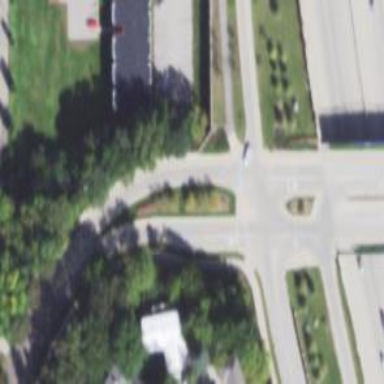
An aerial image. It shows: Marked zebra crossing on the road.